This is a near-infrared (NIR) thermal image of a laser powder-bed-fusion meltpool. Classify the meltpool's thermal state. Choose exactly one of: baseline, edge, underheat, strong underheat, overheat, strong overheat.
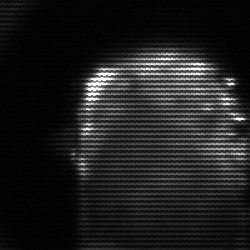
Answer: baseline